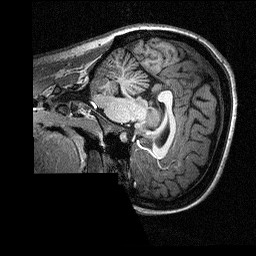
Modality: T1w
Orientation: sagittal